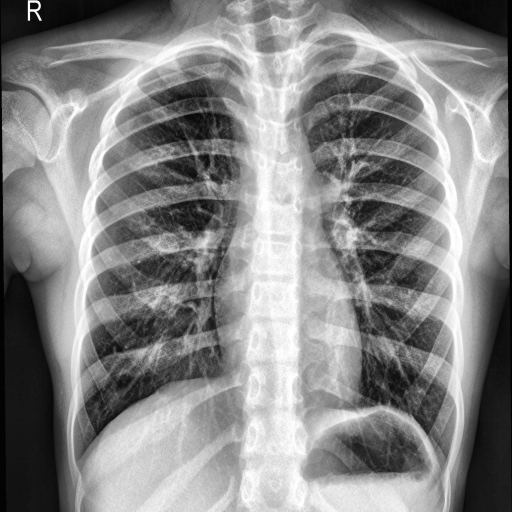
Finding: NORMAL